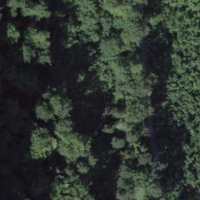
EUNIS habitat code: 45
Species observed at this site:
Lathyrus vernus